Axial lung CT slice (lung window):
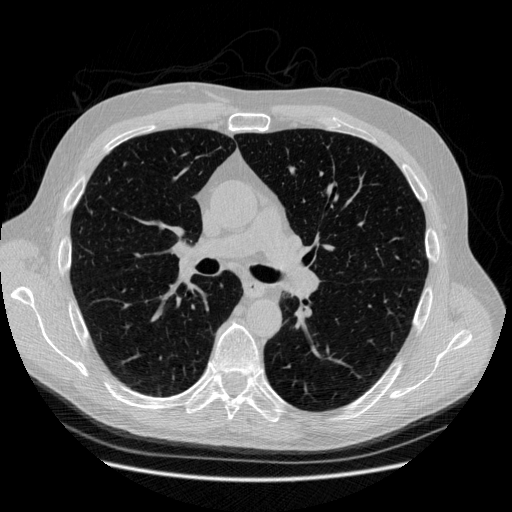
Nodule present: no